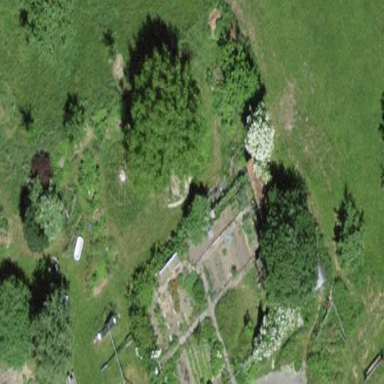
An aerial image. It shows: Garden that is leisure land.